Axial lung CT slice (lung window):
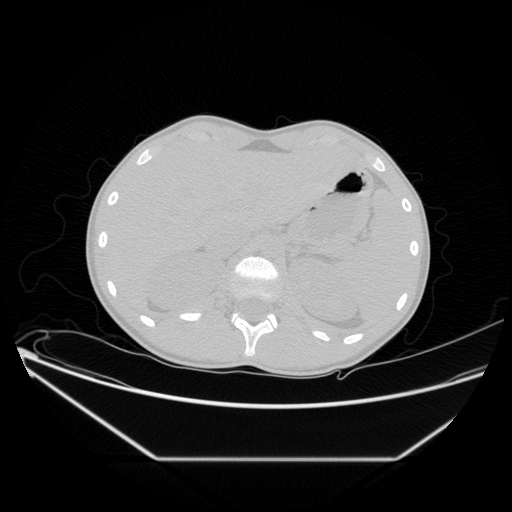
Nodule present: no